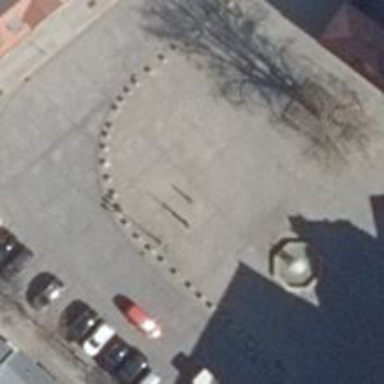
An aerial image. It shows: Playground with springy equipment.